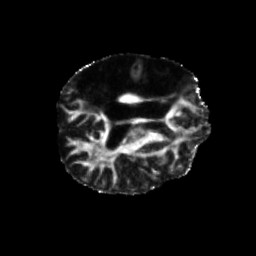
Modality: FA
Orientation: axial
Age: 49
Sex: male
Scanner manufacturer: siemens
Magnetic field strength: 3 T
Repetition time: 5.25 s
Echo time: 0.08 s